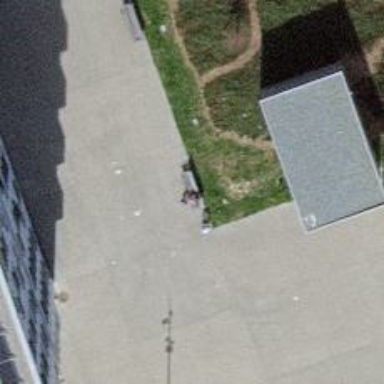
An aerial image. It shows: Bench for seating.